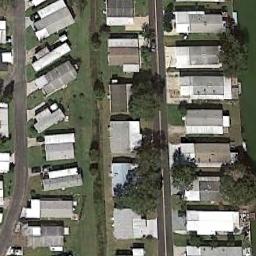
Label: residential